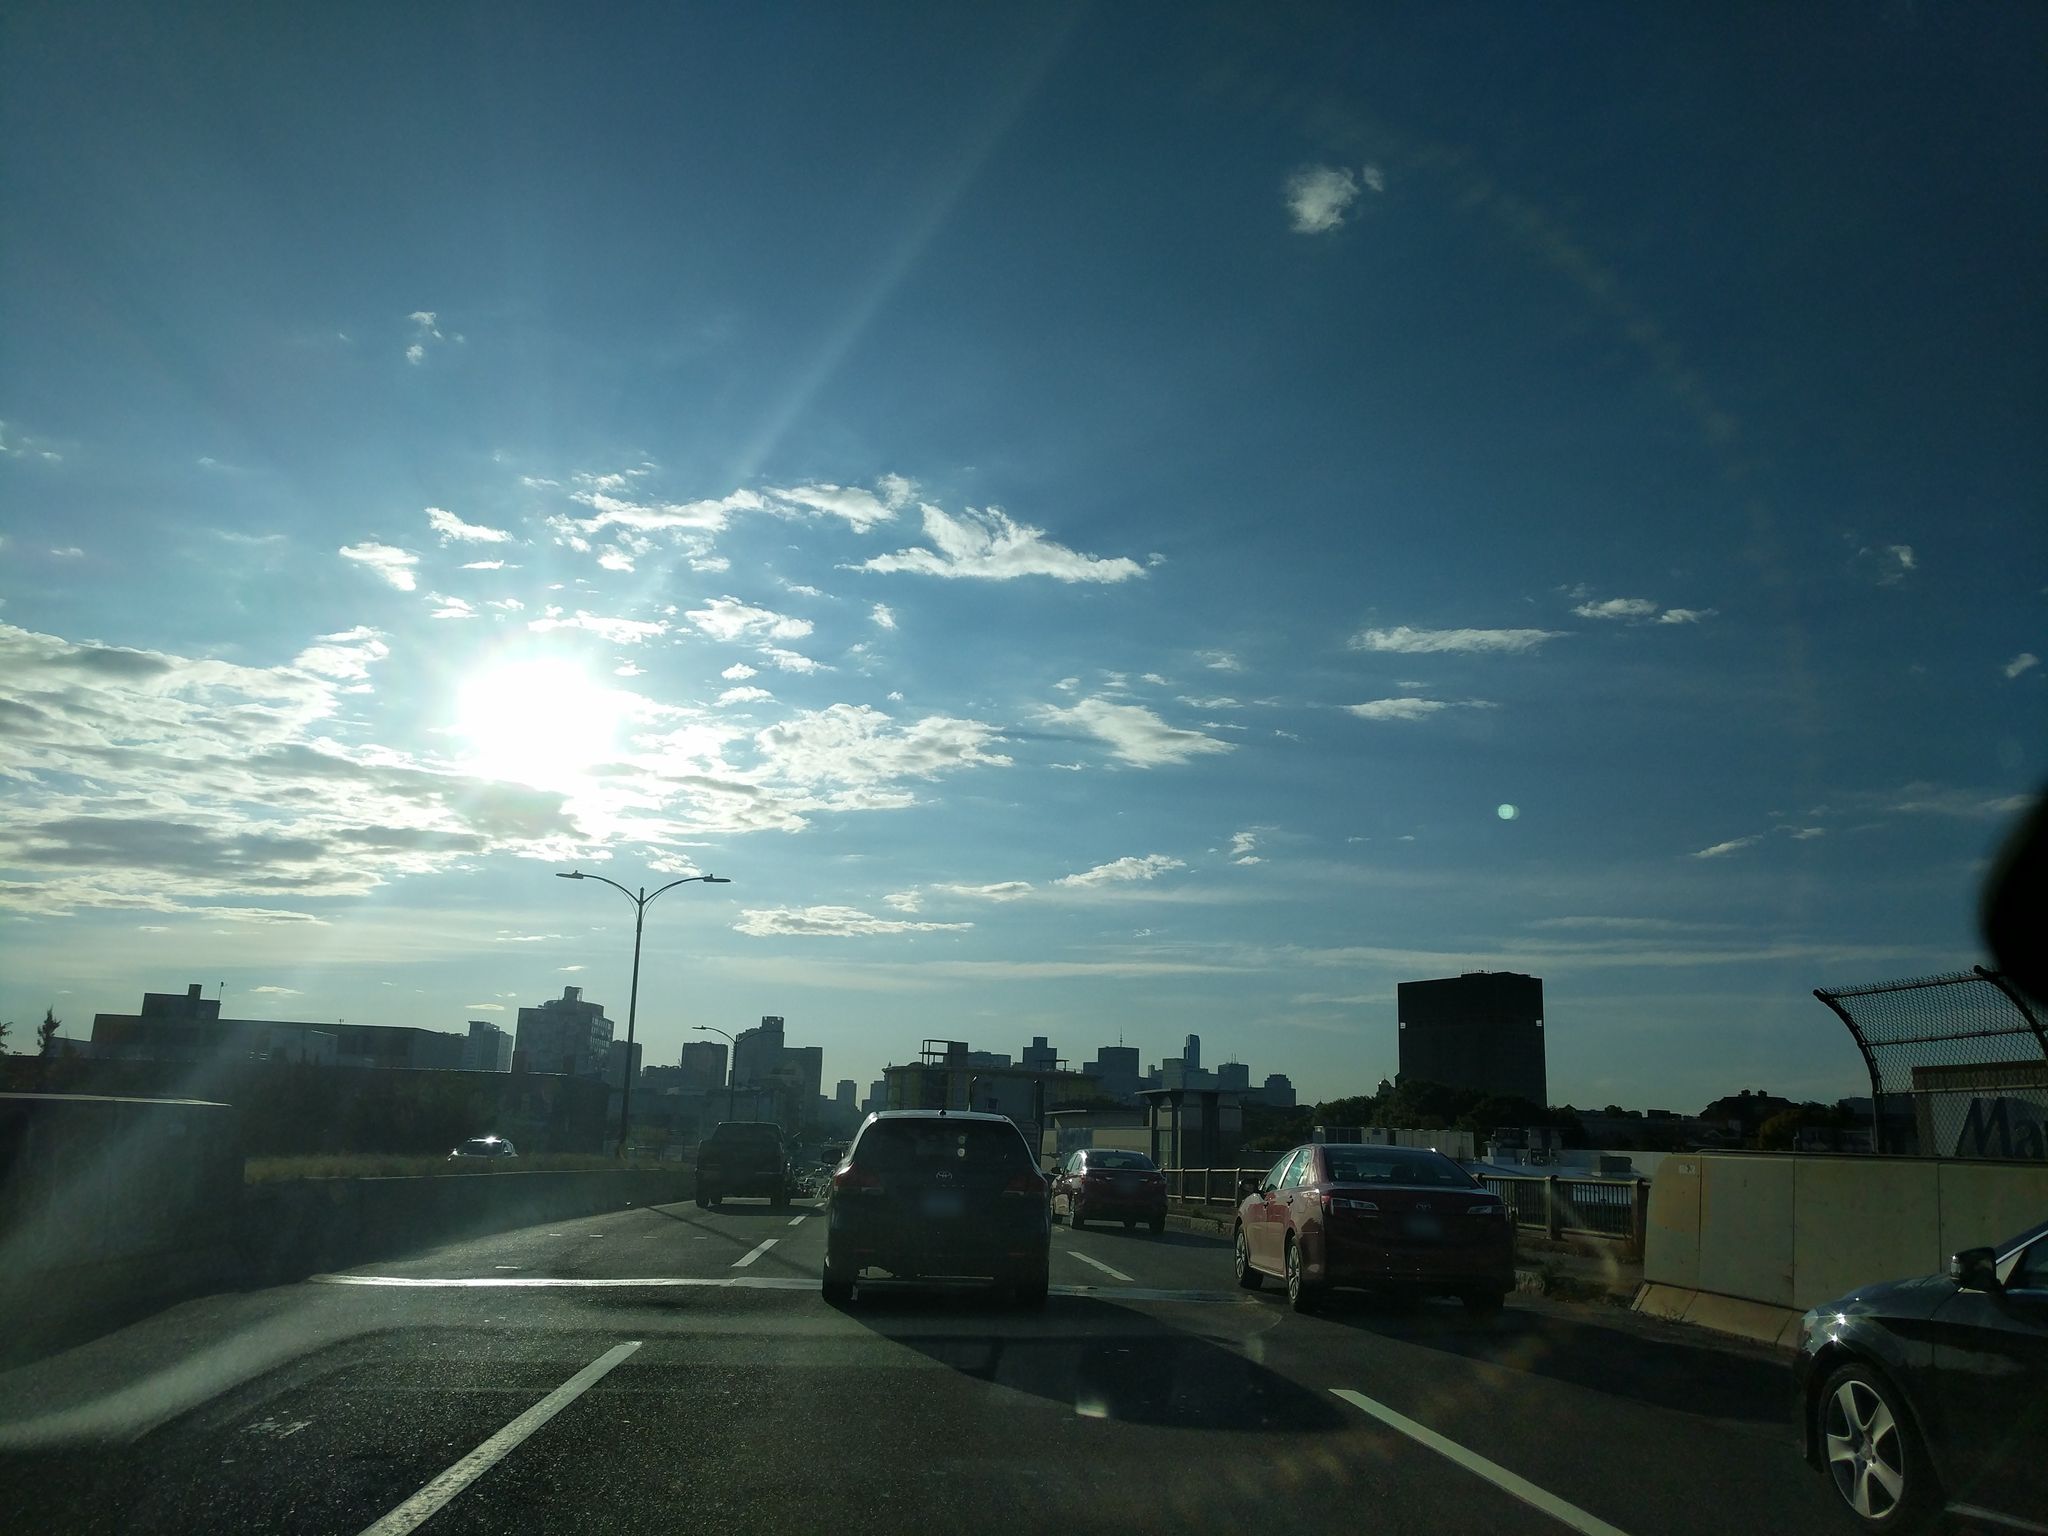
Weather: clear
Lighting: day
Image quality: good
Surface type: driving surface
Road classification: trunk
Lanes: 3
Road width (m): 45.7
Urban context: urban centre
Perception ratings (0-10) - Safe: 2.02, Lively: 2.46, Beautiful: 1.85, Boring: 1.56, Depressing: 2.7, Wealthy: 1.65